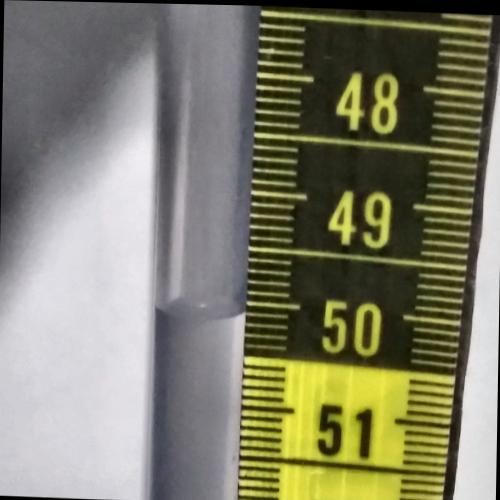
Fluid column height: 50.1 cm